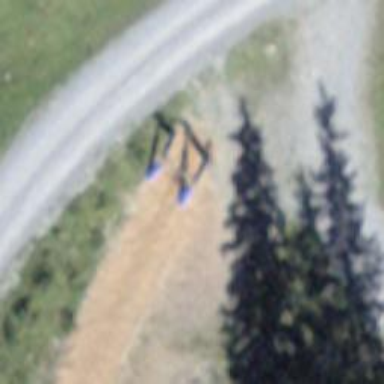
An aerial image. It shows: Playground featuring zipwire.